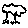
Label: tree